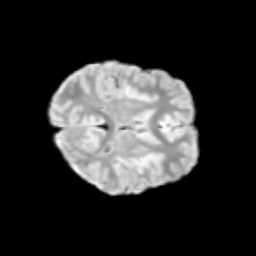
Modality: T2w
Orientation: axial
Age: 9
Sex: male
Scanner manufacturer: siemens
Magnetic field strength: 3 T
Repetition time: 3.8 s
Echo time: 0.07 s